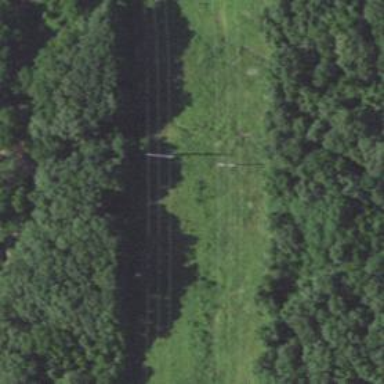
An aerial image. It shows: H-frame designed tower for power lines.